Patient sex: F
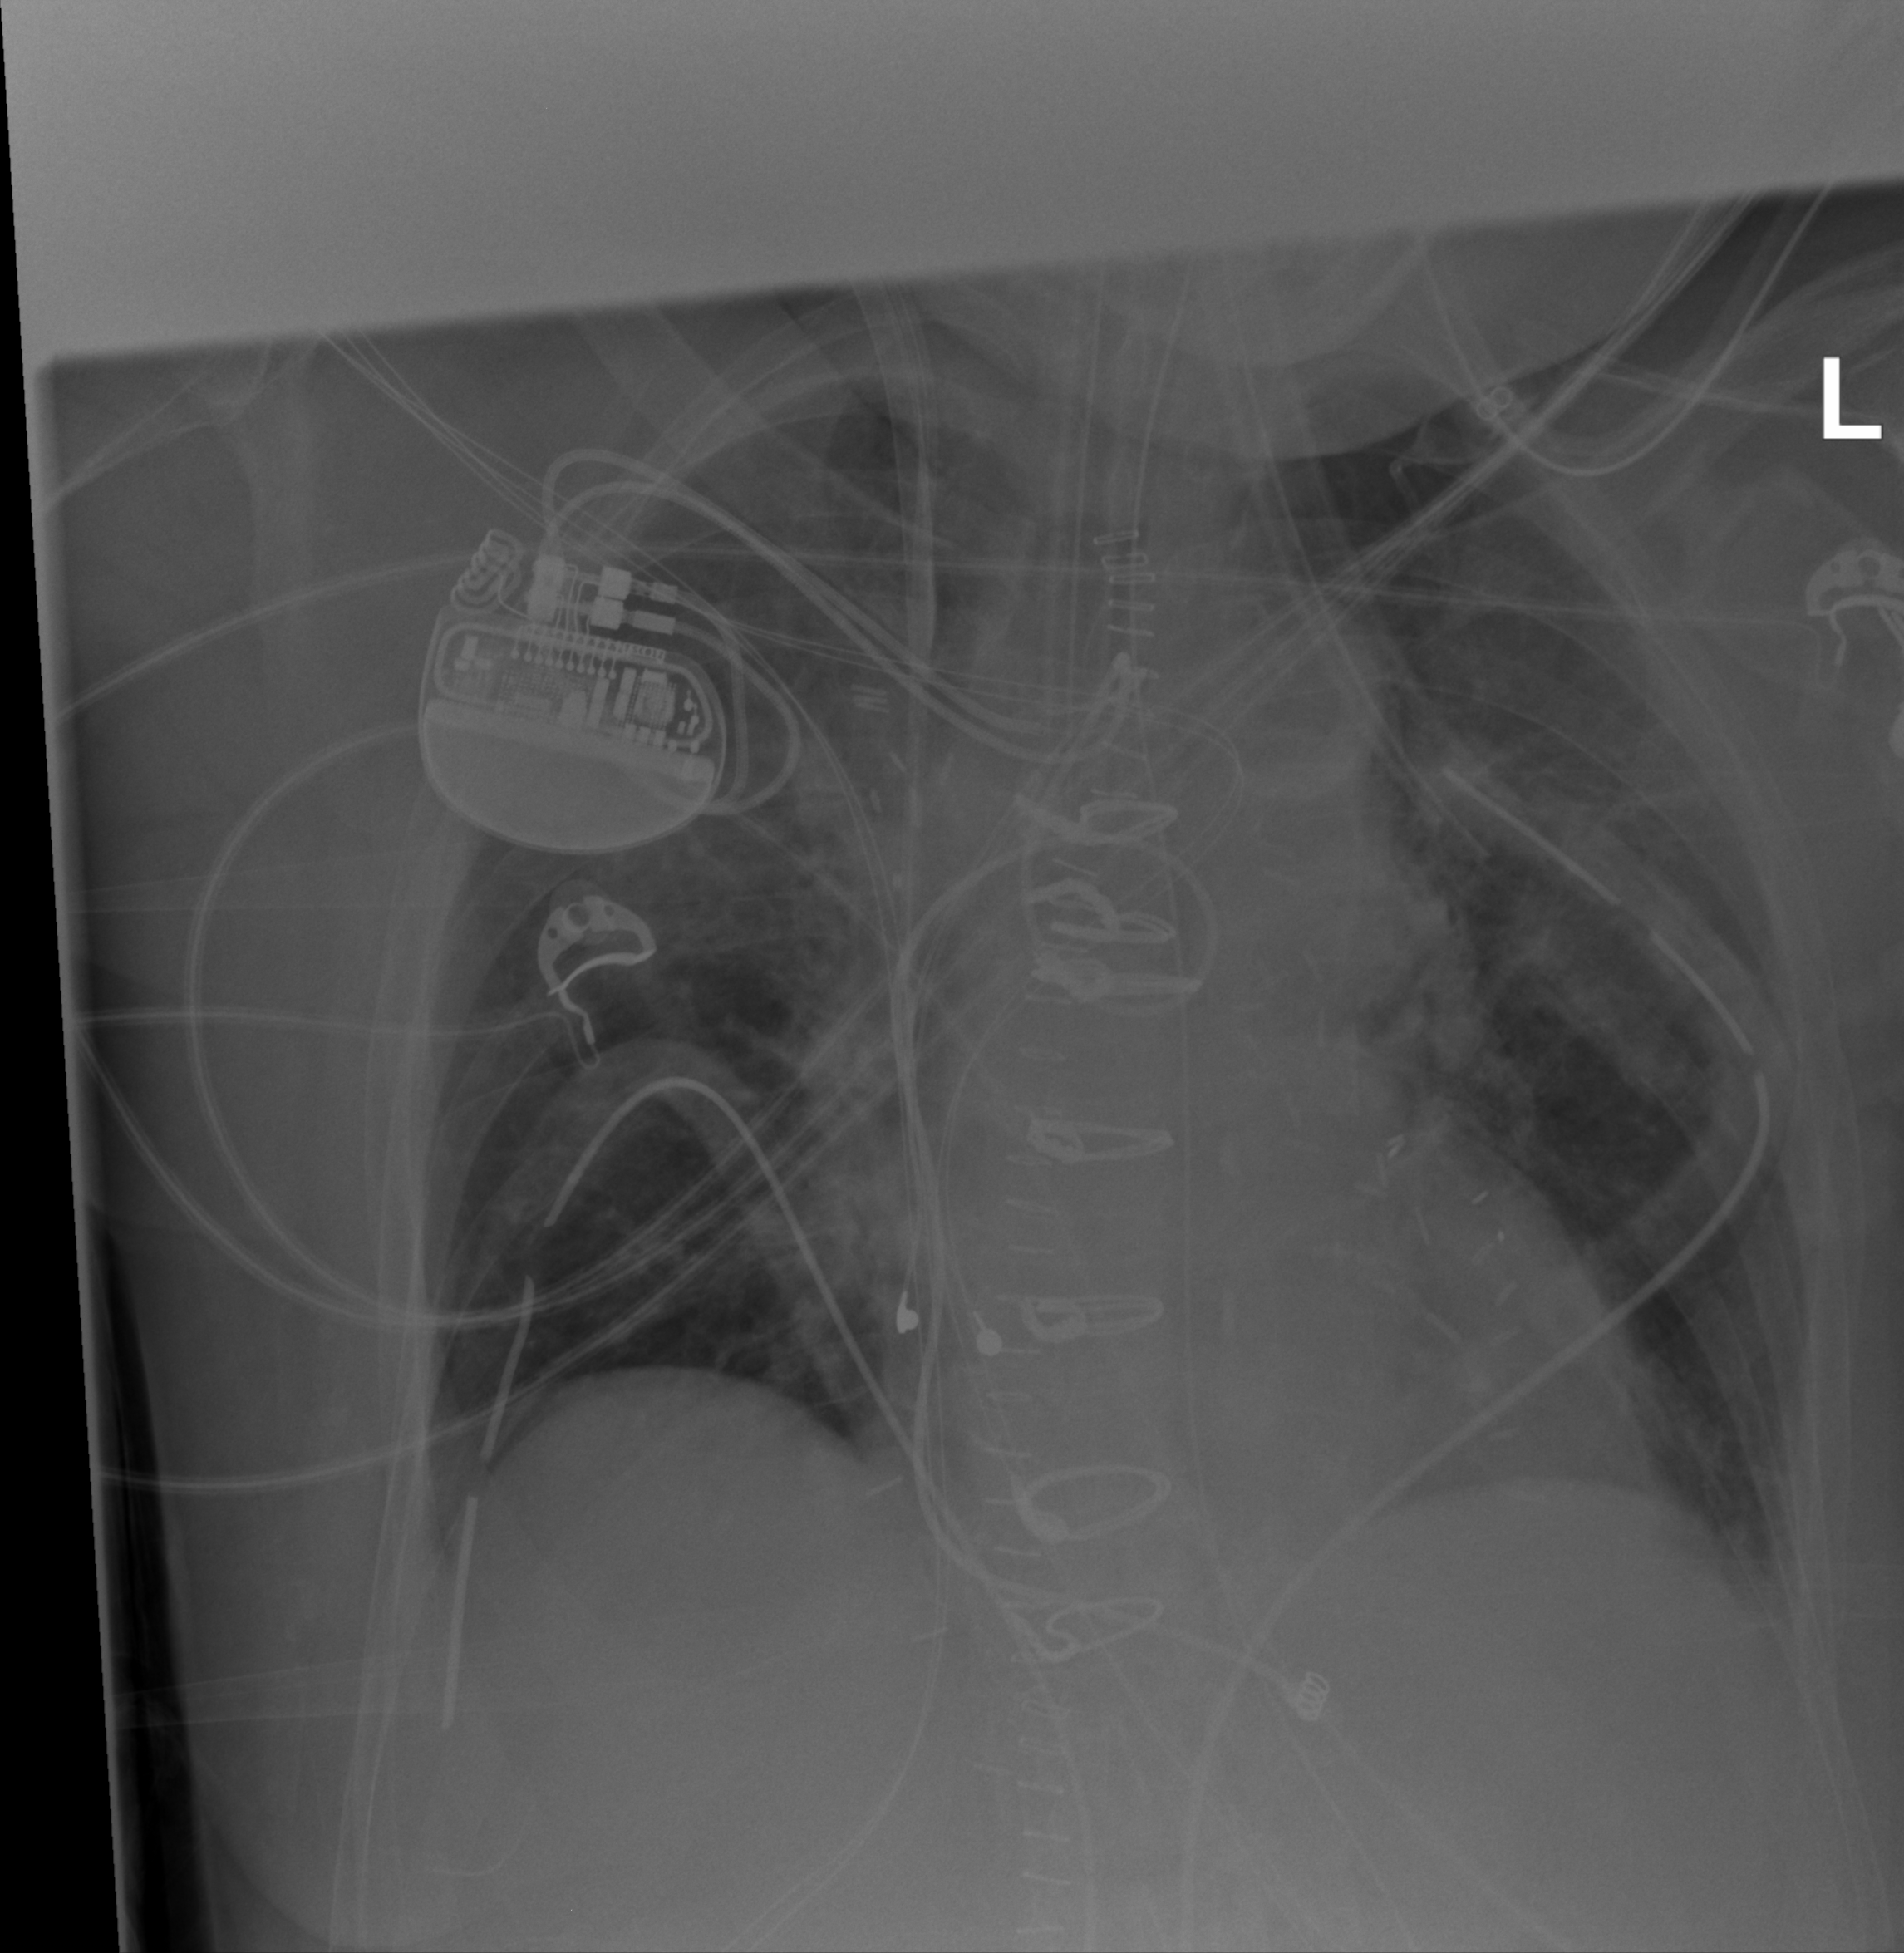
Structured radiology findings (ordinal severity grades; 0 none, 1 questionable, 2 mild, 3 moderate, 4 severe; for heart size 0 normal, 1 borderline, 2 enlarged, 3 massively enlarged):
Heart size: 0
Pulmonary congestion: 0
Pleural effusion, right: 1
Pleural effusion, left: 0
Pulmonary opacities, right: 2
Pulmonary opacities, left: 0
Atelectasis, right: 2
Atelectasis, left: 0